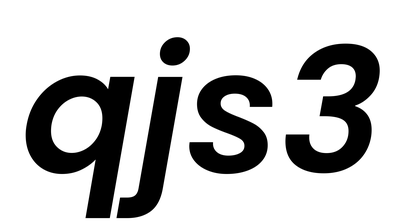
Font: Poppins-SemiBoldItalic